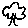
Label: tree